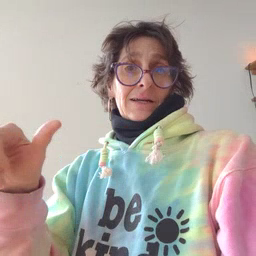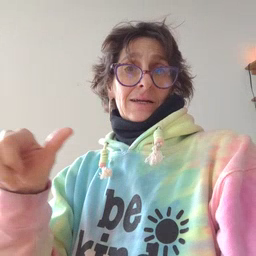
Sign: any